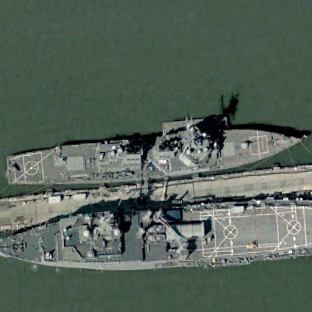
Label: destroyer